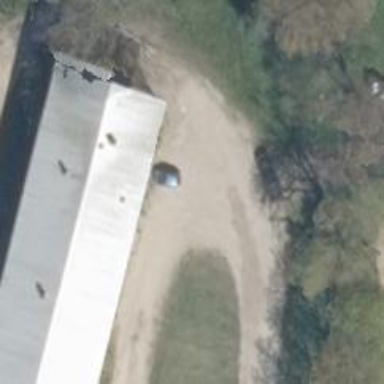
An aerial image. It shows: Driveway with gravel surface.